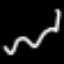
Label: squiggle